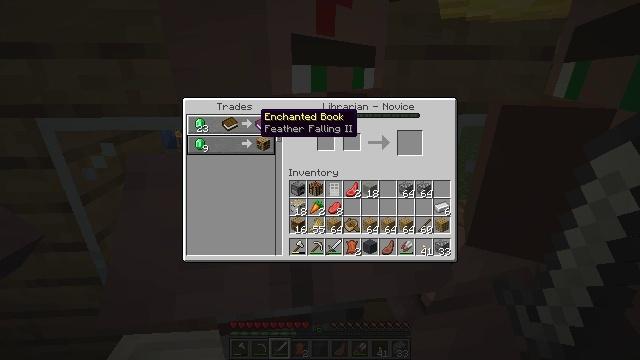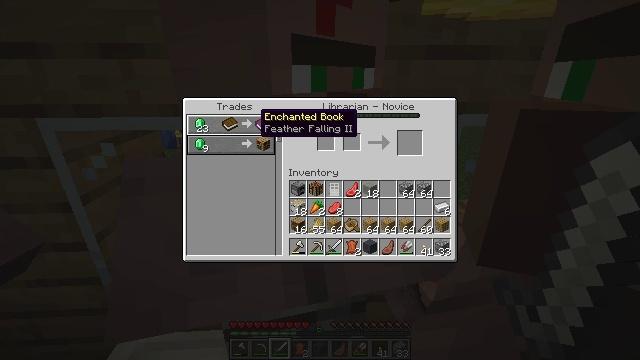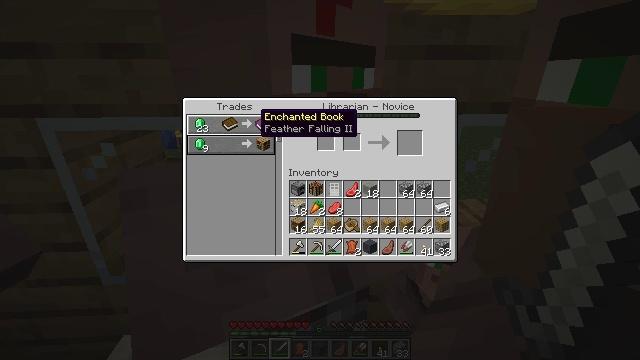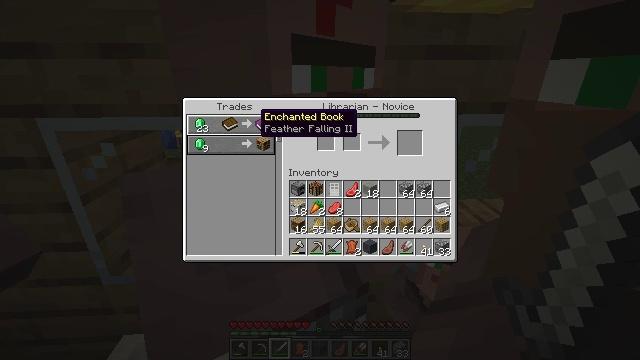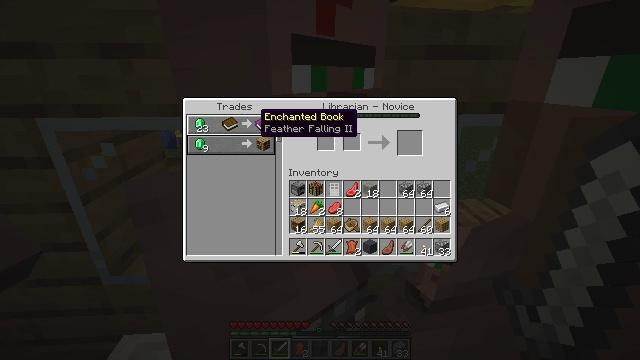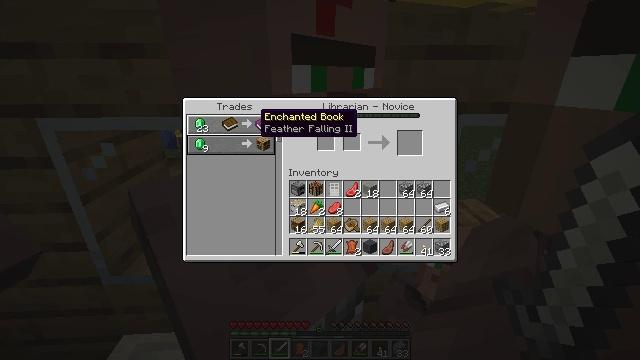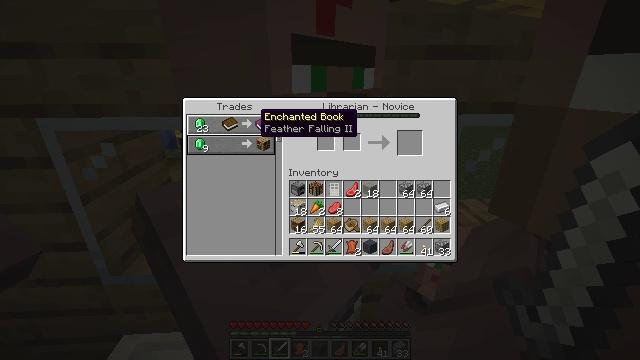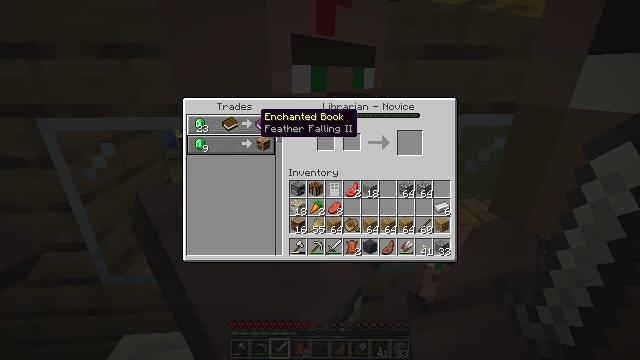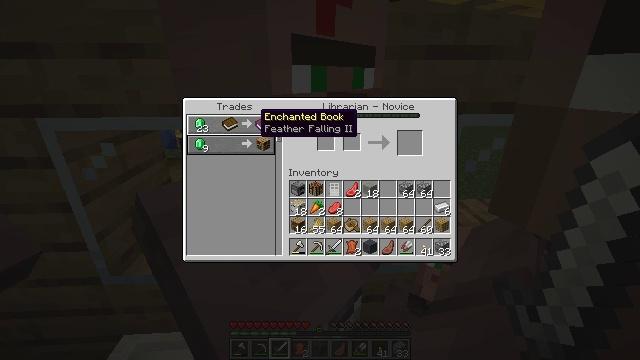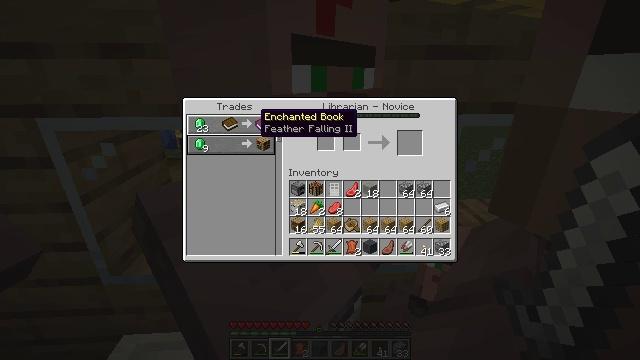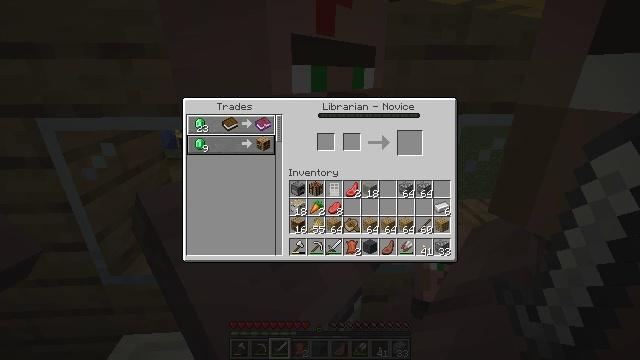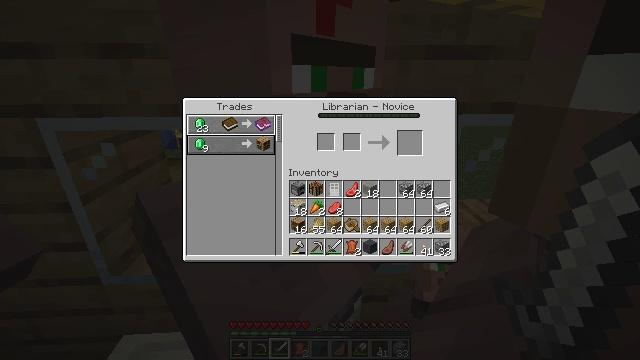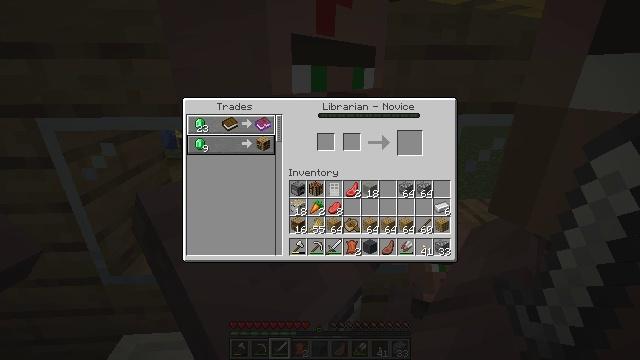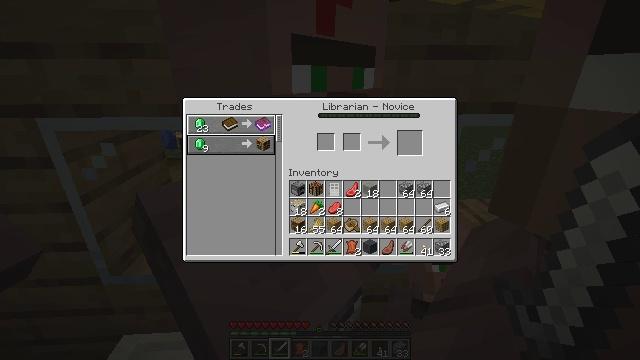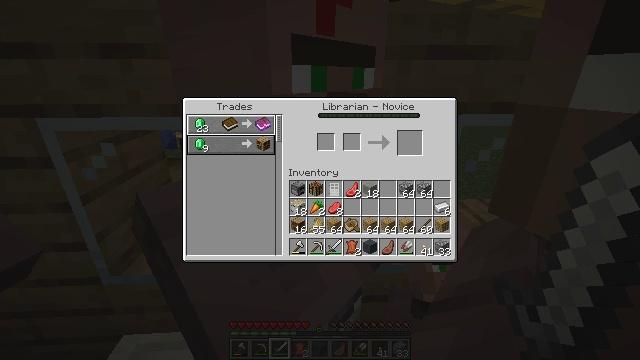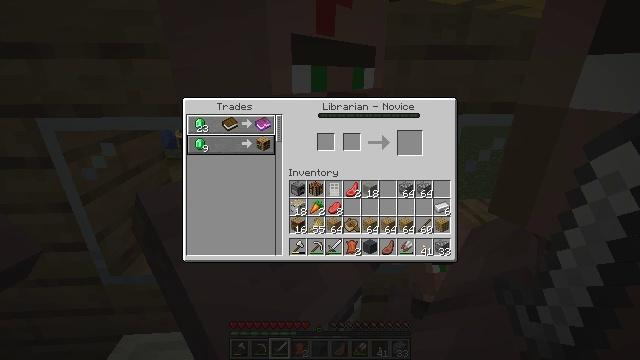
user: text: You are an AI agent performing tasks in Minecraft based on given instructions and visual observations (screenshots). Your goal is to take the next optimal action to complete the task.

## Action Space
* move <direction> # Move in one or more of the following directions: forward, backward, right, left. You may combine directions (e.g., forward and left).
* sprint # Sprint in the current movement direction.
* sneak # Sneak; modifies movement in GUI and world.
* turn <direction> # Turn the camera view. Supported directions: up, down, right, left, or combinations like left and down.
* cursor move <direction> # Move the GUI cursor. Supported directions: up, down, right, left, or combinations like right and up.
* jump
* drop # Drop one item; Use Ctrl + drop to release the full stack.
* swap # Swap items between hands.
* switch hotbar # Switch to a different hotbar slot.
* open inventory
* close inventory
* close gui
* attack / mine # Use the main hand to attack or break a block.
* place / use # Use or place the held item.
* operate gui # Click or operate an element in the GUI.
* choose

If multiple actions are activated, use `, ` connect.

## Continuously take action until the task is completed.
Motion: motion action
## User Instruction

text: Gather beetroots by breaking the plants.
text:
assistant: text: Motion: no_op
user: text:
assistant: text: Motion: no_op
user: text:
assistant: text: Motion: no_op
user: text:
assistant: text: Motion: no_op
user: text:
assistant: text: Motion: no_op
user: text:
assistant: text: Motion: no_op
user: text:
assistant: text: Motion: no_op
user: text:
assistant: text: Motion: no_op
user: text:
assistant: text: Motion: no_op
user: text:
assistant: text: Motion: no_op
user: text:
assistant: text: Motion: no_op
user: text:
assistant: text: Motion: no_op
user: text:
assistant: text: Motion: no_op
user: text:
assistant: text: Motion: no_op
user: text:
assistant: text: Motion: no_op
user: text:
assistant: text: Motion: no_op
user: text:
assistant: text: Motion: no_op
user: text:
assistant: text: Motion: no_op
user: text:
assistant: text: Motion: no_op
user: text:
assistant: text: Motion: no_op
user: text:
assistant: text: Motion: no_op
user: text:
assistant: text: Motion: no_op
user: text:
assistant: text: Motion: no_op
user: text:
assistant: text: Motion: no_op
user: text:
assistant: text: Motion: no_op
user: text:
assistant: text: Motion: no_op
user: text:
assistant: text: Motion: no_op
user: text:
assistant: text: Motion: no_op
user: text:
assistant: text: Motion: no_op
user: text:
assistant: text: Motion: no_op